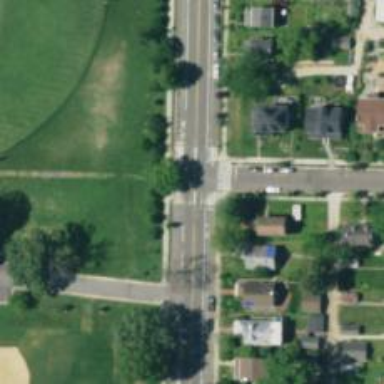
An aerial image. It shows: Tertiary road with asphalt surface. There is separate sidewalk along the road.